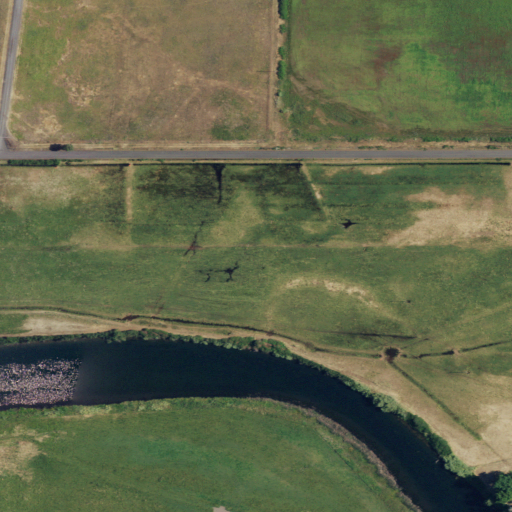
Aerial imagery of island in California named The Island containing pasture, open development, shrub, herbaceous wetlands, woody wetlands, evergreen forest, open water, grassland, and low intensity development